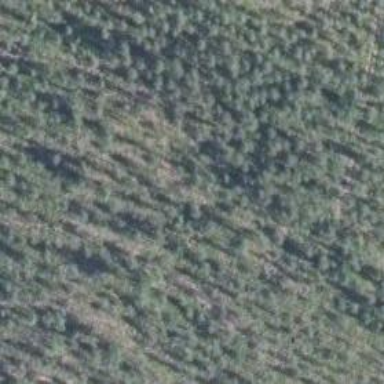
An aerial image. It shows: Woodland consisting mainly of needle-leaved trees.